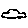
Label: car